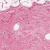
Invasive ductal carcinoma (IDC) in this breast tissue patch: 0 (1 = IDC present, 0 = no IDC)